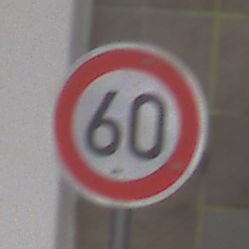
Verkehrszeichen: Geschwindigkeit60
Umgebung: Roofed, Urban
Tageszeit: MorningAfternoon
Wetter: PartlyCloudy
Licht: Natural
Jahreszeit: NotSpecified
Kontrast: MediumContrast